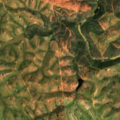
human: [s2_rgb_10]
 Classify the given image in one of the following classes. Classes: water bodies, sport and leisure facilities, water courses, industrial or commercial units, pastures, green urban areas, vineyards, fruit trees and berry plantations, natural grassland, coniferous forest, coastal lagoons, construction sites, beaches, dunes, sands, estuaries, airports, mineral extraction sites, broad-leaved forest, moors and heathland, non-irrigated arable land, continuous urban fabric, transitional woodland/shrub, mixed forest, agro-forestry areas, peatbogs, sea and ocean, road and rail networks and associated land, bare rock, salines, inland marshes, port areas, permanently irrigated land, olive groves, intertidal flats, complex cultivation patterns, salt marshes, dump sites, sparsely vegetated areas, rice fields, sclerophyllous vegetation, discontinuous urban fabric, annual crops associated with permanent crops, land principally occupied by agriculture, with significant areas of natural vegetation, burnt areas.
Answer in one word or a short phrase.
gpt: non-irrigated arable land, agro-forestry areas, broad-leaved forest, transitional woodland/shrub